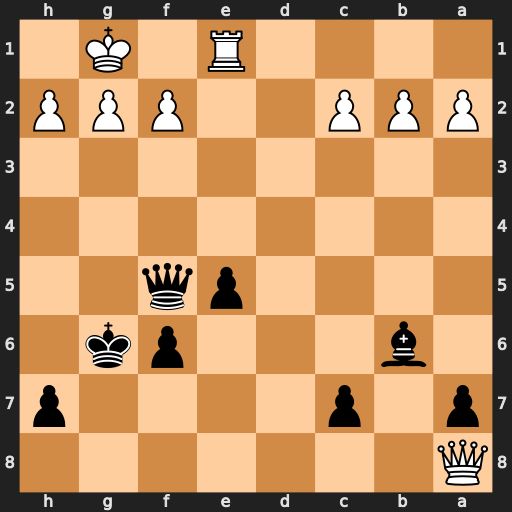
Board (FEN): Q7/p1p4p/1b3pk1/4pq2/8/8/PPP2PPP/4R1K1
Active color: b
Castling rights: -
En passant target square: -
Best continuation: Qxf2+ Kh1 Qxe1#